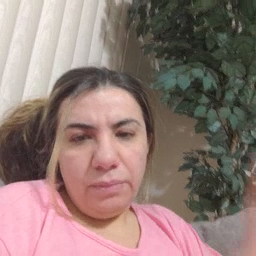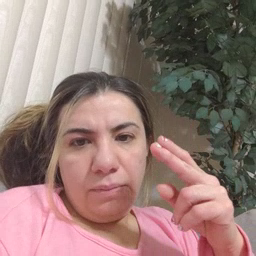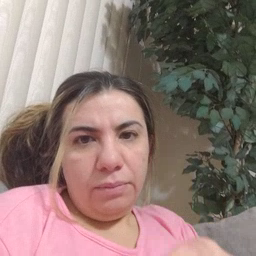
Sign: cut